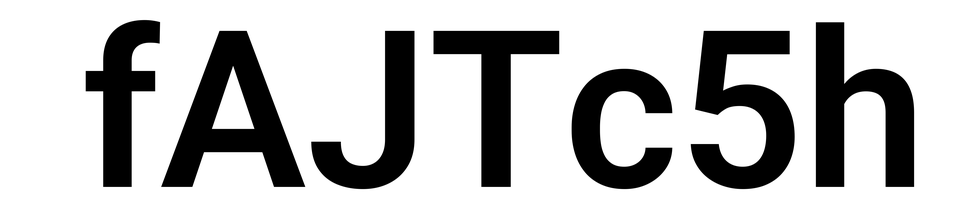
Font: Roboto_SemiBold